Interaction volume radius: 5 \u00c5
Interaction volume height: 15 \u00c5
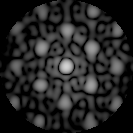
Disorder parameter: 0.4062